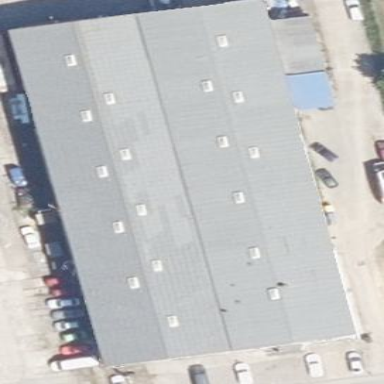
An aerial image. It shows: Commercial building.